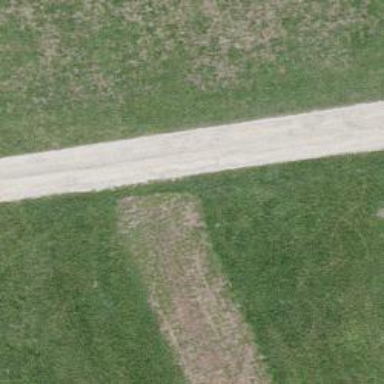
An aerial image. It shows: Grass runway at the airport.